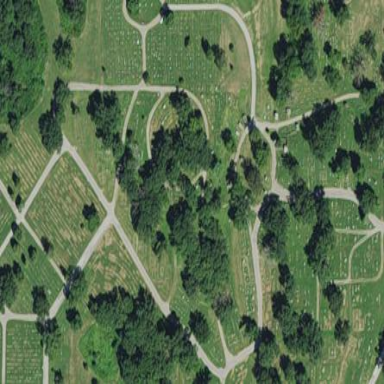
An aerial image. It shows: Cemetery.